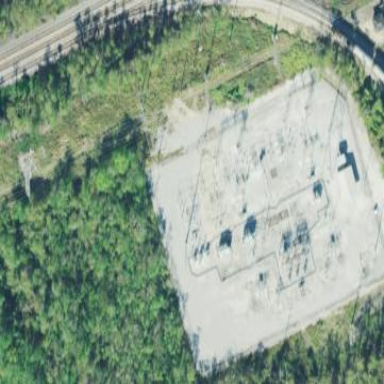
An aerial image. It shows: Outdoor distribution substation.